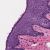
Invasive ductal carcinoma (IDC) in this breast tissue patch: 0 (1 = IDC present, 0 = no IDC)